Question:
Can someone please tell me what the blue highlighted icon between the spec nodes represents? I converted this schema into c# classes and I am unable to get to SpecItem, SpecGroup or SpecMisc.
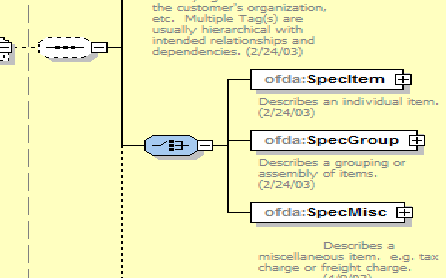
Answer: Please take a look at this web site:
<URL>
The old link is no longer working, however, I'm keeping it for reference. The new link is as follows:
<URL>
About 1/2 of the way down, you will see the following description:
> A choice of elements. Only a single element from those in the choice
may appear at this position.